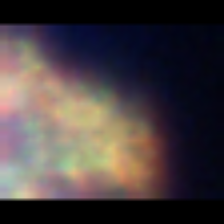
Taxon: Unknown_full_image
Group: Unknown